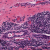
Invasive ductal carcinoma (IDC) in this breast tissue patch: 0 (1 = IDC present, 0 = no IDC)